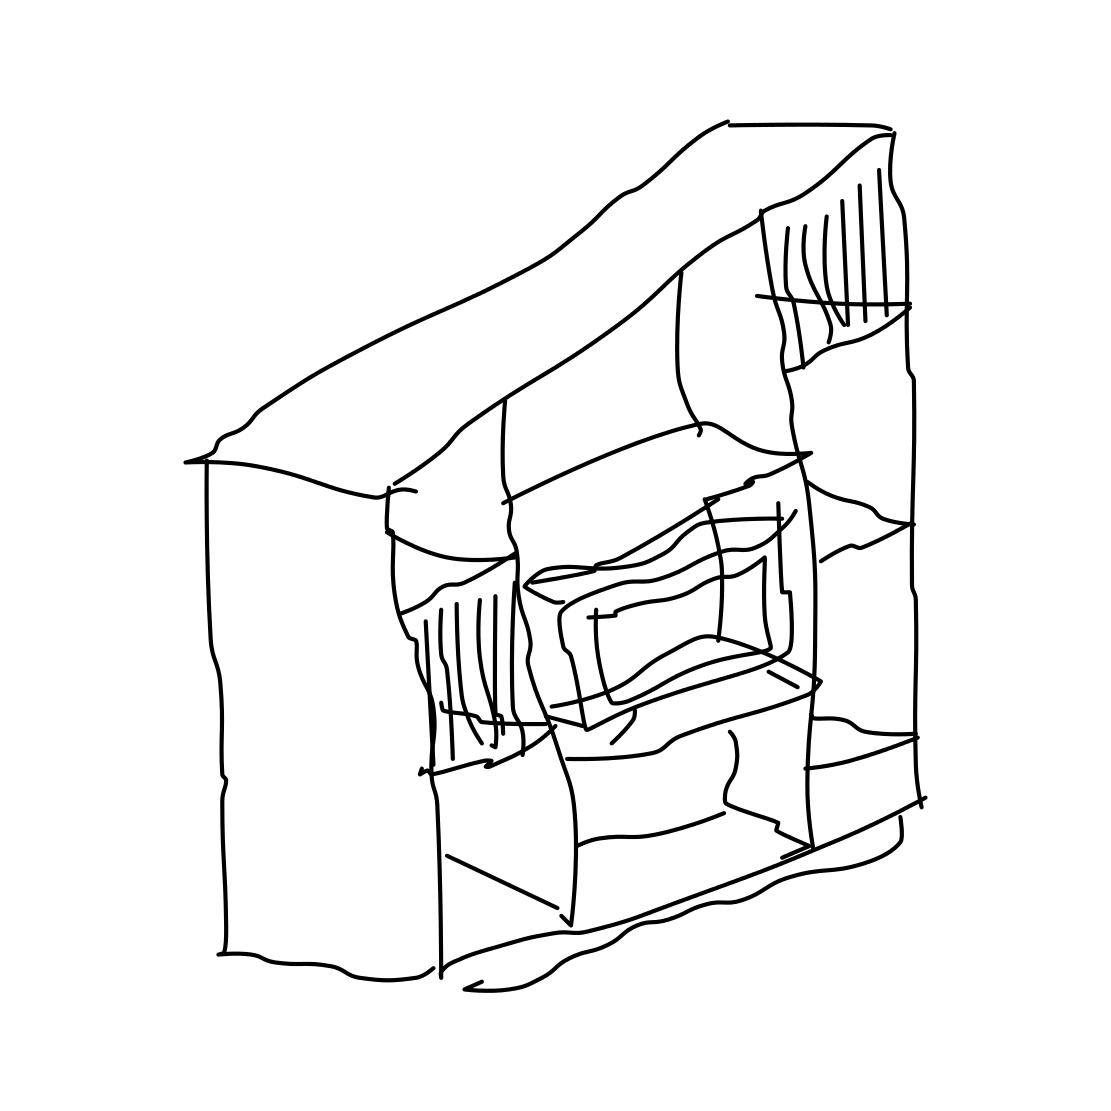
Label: cabinet